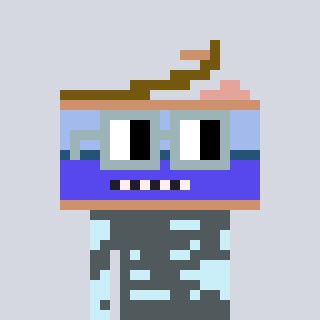
a pixel art character with square dark gray glasses, a canned ham-shaped head and a cold-colored body on a cool background